Interaction volume radius: 10 \u00c5
Interaction volume height: 30 \u00c5
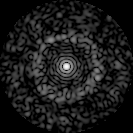
Disorder parameter: 0.8321